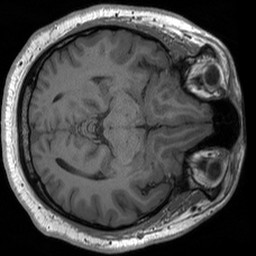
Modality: T1w
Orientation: axial
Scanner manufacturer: siemens
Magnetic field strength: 3 T
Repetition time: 1.54 s
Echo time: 0.00234 s